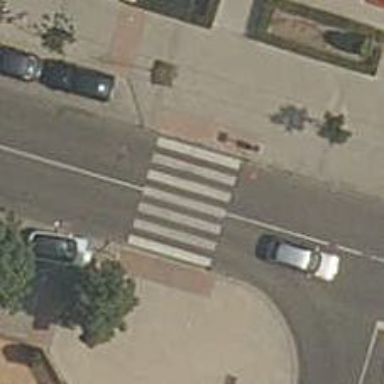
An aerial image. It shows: Zebra crossing on the road.